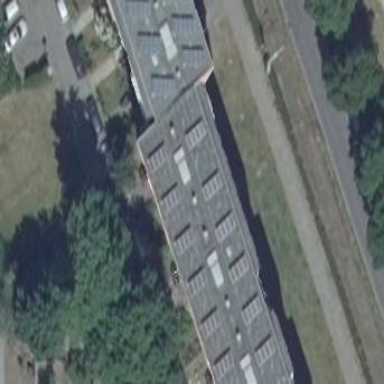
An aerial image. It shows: Flat-roofed residential building.